Question: I have two models with a HABTM relationsip: users & interests... Basically the purpose of this is that when a user is registering they will be able to select interests.. Anyways, i have the forms setup and working (saving to the DB) but am not sure if it is the "proper way".. See screenshot of DB data.. For example, the last test user i created (user 7) had selected many interests.. should these be saved as an array or is this OK?

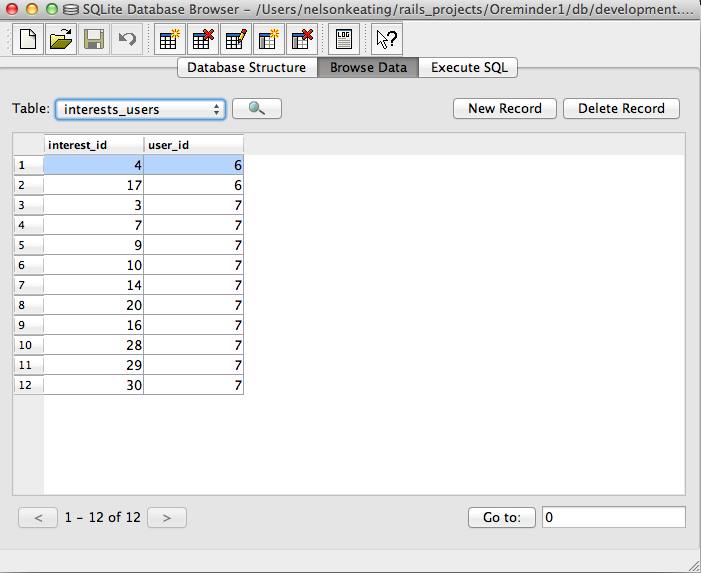
Answer: It is the normal way. It creates one row per person/interest pair.